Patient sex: F
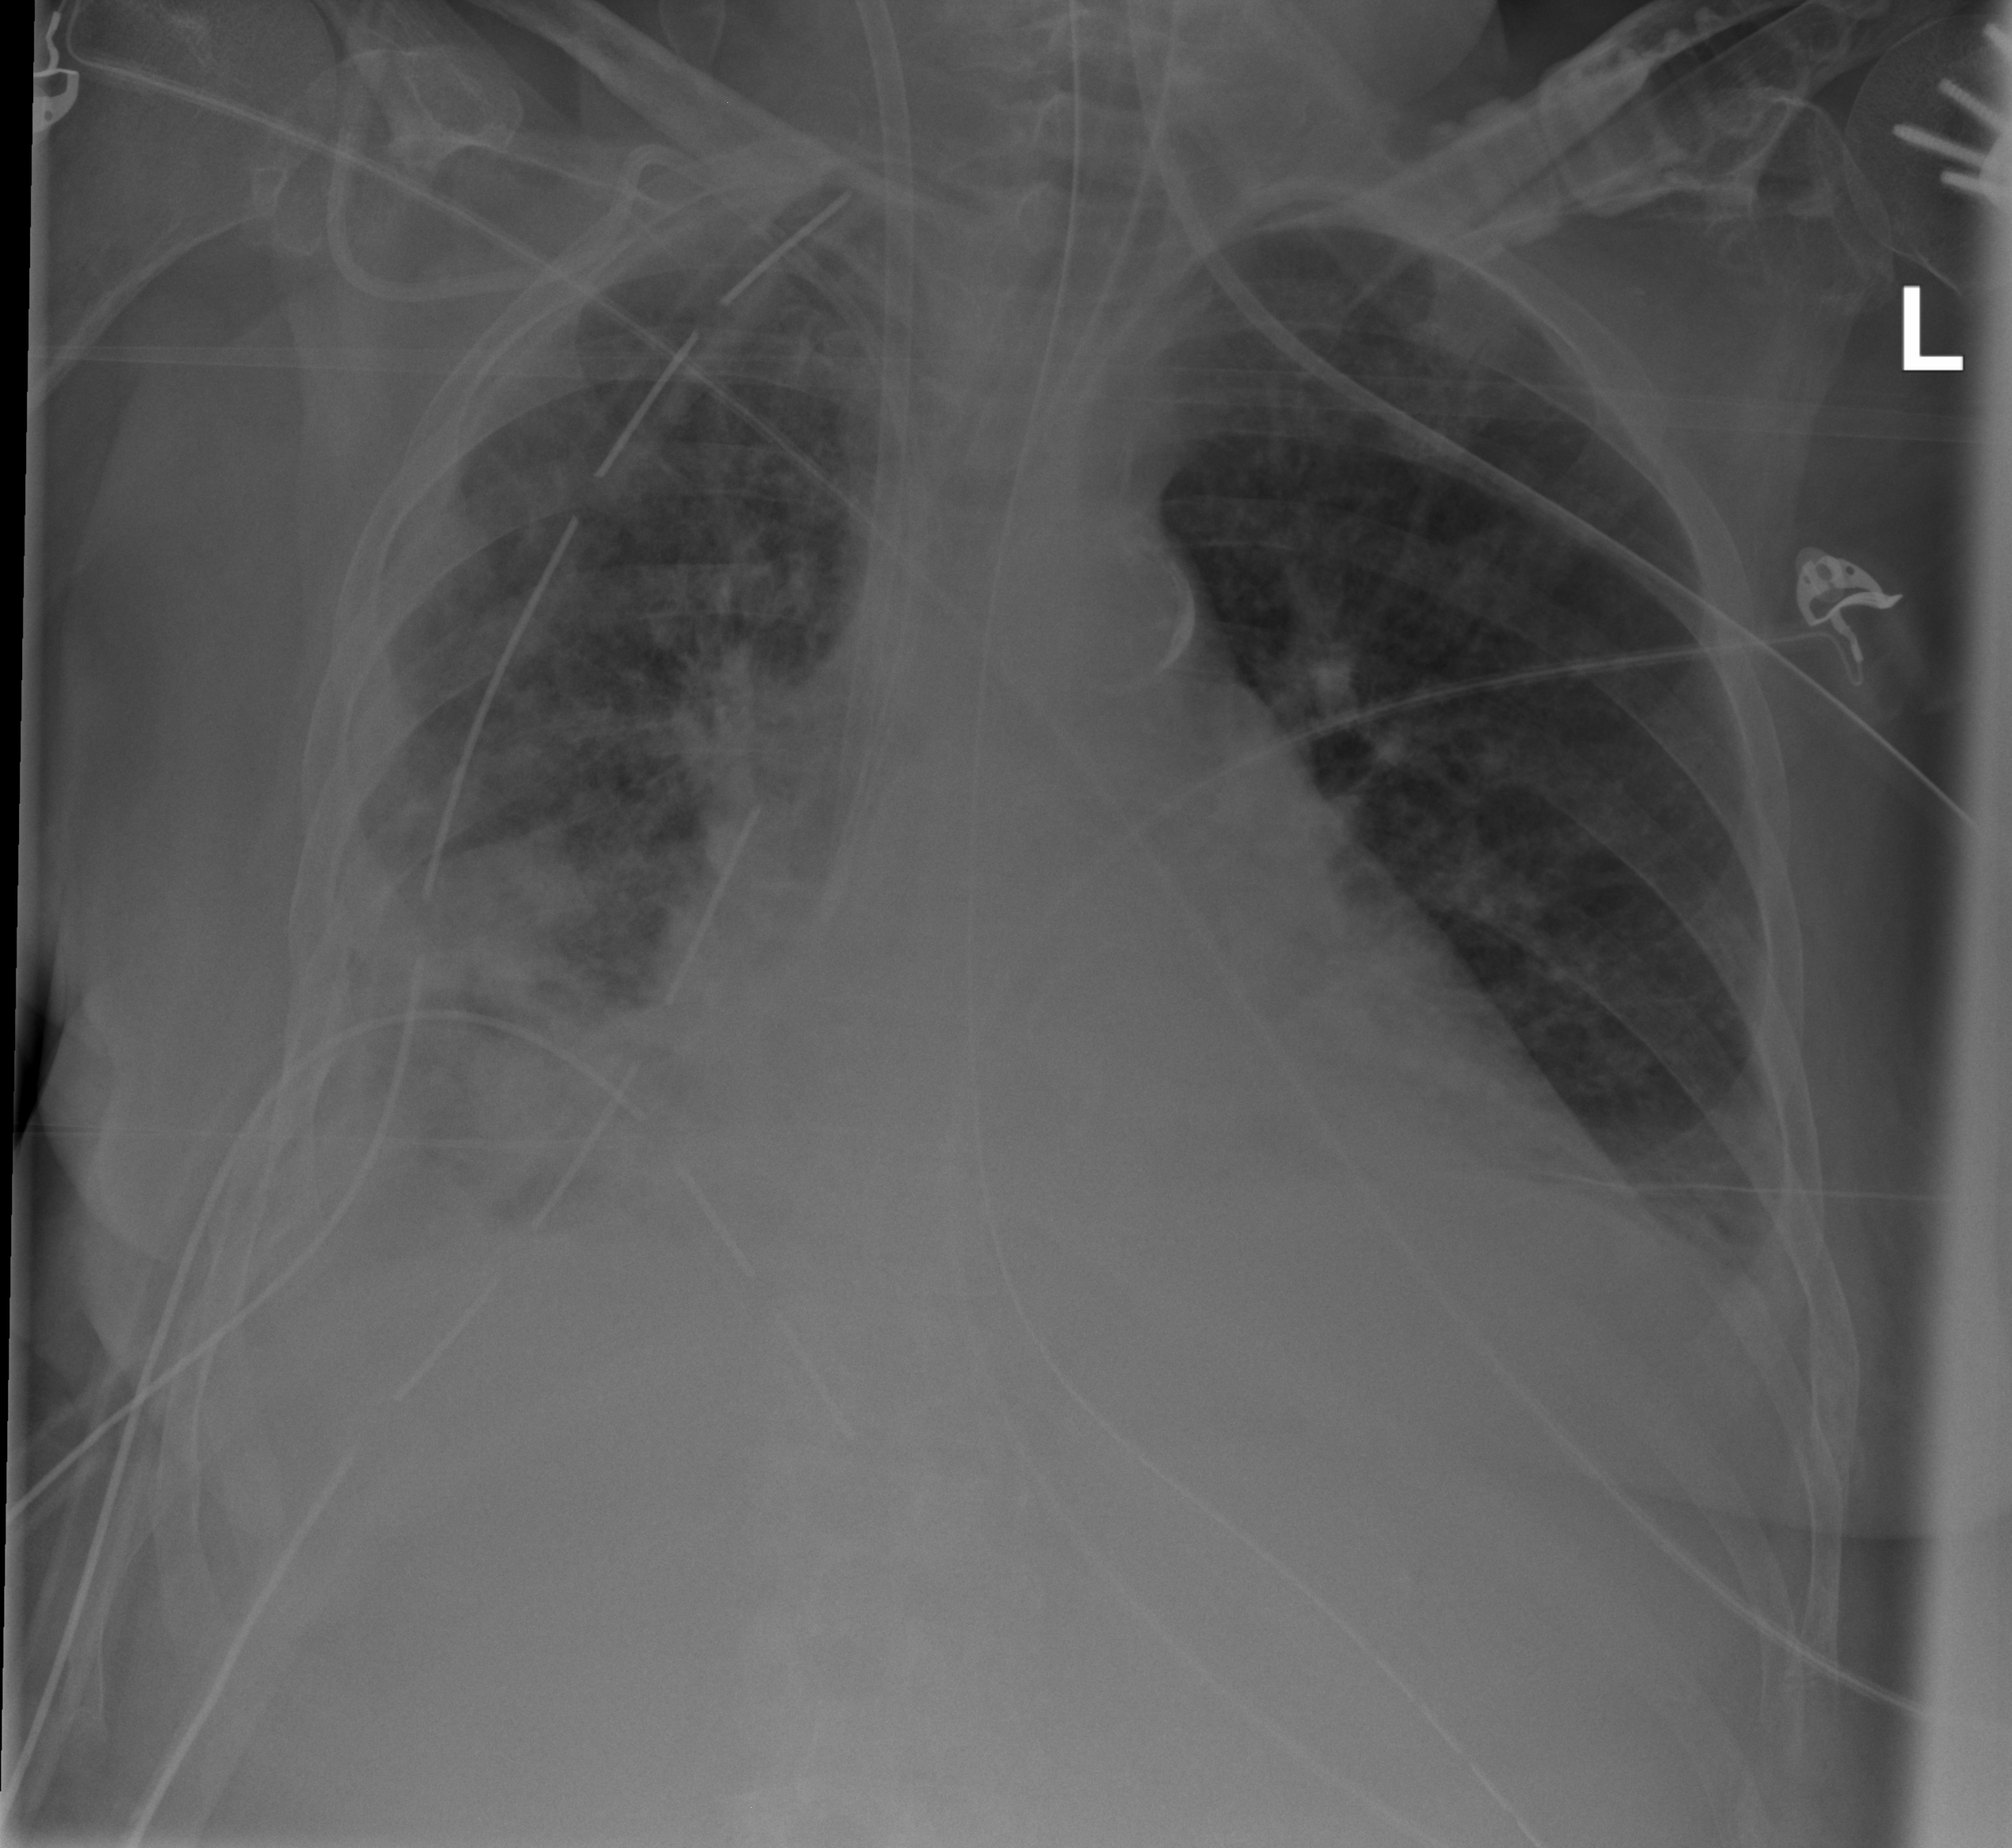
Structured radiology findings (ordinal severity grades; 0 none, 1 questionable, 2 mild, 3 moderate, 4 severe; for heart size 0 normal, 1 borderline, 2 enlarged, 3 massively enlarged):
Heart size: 2
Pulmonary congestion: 0
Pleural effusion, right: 2
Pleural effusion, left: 2
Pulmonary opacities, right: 3
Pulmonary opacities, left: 1
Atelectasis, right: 3
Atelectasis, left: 2